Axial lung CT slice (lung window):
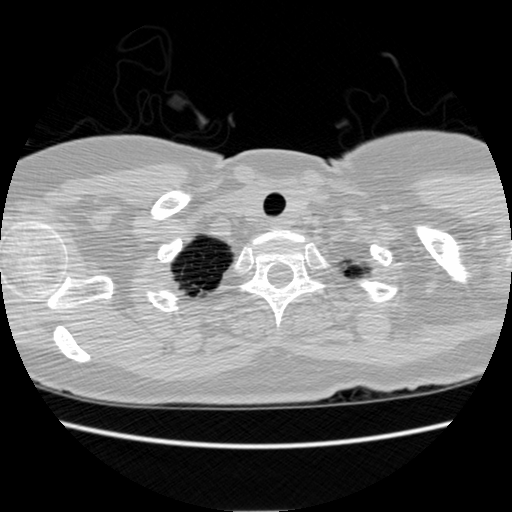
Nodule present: no